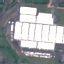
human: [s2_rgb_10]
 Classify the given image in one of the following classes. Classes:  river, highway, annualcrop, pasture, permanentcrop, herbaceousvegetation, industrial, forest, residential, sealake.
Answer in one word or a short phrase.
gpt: Industrial